Question: The code below works OK and can read everything in a remote IIS 6 server's metabase -- except the frikkin' numeric ID of the properties. I can't find them in the 'PropertyValueCollection' object.
'''
var site = new DirectoryEntry("IIS://" + tbHost.Text +
"/W3SVC/1", tbUsername.Text, tbPassword.Password);
Console.Write("Site {0}
", site.Name);
foreach (PropertyValueCollection prop in site.Properties)
{
Console.Write(" {0} (Type {1})
", prop.PropertyName,
prop.Value.GetType());
foreach (var thingInProp in prop)
{
Console.Write(" {0}
", thingInProp);
}
}
'''
You can see the numeric IDs in the picture below. The code above successfully reads, for example, that 'LogFilePeriod' equals 4, but it can't get the fact that the ID of the 'LogFilePeriod' property is 4003. I need the IDs in order to make a collection conforming to the OVAL standard.

What I do get from the server is this. Where are the IDs? (As an aside, it seems this code also get inherited properties from upper-level paths. Is that correct?)
'''
Site 1
LogExtFileFlags (Type System.Int32)
<PHONE>
LogFileLocaltimeRollover (Type System.Boolean)
False
LogFilePeriod (Type System.Int32)
4
LogFileTruncateSize (Type System.Int32)
20971520
MaxConnections (Type System.Int32)
1000
ServerSize (Type System.Int32)
1
ServerState (Type System.Int32)
2
Win32Error (Type System.Int32)
0
AppPoolId (Type System.String)
DefaultAppPool
DefaultDoc (Type System.String)
Default.htm,Default.asp,index.htm,iisstart.htm
KeyType (Type System.String)
IIsWebServer
ServerComment (Type System.String)
Default Web Site
SslCtlIdentifier (Type System.String)
{E553F318-89D9-4C9F-9C09-91FF12A3BFAF}
SslCtlStoreName (Type System.String)
CA
ServerBindings (Type System.String)
:80:
AllowKeepAlive (Type System.Boolean)
True
AppAllowClientDebug (Type System.Boolean)
False
AppAllowDebugging (Type System.Boolean)
False
AspAllowOutOfProcComponents (Type System.Boolean)
True
AspAllowSessionState (Type System.Boolean)
True
AspAppServiceFlags (Type System.Int32)
0
AspBufferingLimit (Type System.Int32)
<PHONE>
AspBufferingOn (Type System.Boolean)
True
AspCalcLineNumber (Type System.Boolean)
True
AspCodepage (Type System.Int32)
0
AspEnableApplicationRestart (Type System.Boolean)
True
AspEnableAspHtmlFallback (Type System.Boolean)
False
AspEnableChunkedEncoding (Type System.Boolean)
True
AspEnableParentPaths (Type System.Boolean)
False
AspEnableTypelibCache (Type System.Boolean)
True
AspErrorsToNTLog (Type System.Boolean)
False
AspExceptionCatchEnable (Type System.Boolean)
True
AspExecuteInMTA (Type System.Int32)
0
AspKeepSessionIDSecure (Type System.Int32)
0
AspLCID (Type System.Int32)
2048
AspLogErrorRequests (Type System.Boolean)
True
AspMaxDiskTemplateCacheFiles (Type System.Int32)
2000
AspMaxRequestEntityAllowed (Type System.Int32)
204800
AspProcessorThreadMax (Type System.Int32)
25
AspQueueConnectionTestTime (Type System.Int32)
3
AspQueueTimeout (Type System.Int32)
-1
AspRequestQueueMax (Type System.Int32)
3000
AspRunOnEndAnonymously (Type System.Boolean)
True
AspScriptEngineCacheMax (Type System.Int32)
250
AspScriptErrorSentToBrowser (Type System.Boolean)
True
AspScriptFileCacheSize (Type System.Int32)
500
AspScriptTimeout (Type System.Int32)
90
AspSessionMax (Type System.Int32)
-1
AspSessionTimeout (Type System.Int32)
20
AspTrackThreadingModel (Type System.Boolean)
False
AuthFlags (Type System.Int32)
1
CacheISAPI (Type System.Boolean)
True
CGITimeout (Type System.Int32)
300
ConnectionTimeout (Type System.Int32)
120
ContentIndexed (Type System.Boolean)
True
DirBrowseFlags (Type System.Int32)
<PHONE>
LogType (Type System.Int32)
1
PasswordChangeFlags (Type System.Int32)
6
AnonymousUserName (Type System.String)
IUSR_OVAL-IIS6-A
AnonymousUserPass (Type System.String)
n;x7u'8(H<8&4h
AspScriptErrorMessage (Type System.String)
An error occurred on the server when processing the URL. Please contact the system administrator.
AspScriptLanguage (Type System.String)
VBScript
LogOdbcDataSource (Type System.String)
HTTPLOG
LogOdbcPassword (Type System.String)
sqllog
LogOdbcTableName (Type System.String)
InternetLog
LogOdbcUserName (Type System.String)
InternetAdmin
LogPluginClsid (Type System.String)
{FF160663-DE82-11CF-BC0A-00AA006111E0}
AspDiskTemplateCacheDirectory (Type System.String)
%windir%\system32\inetsrv\ASP Compiled Templates
LogFileDirectory (Type System.String)
C:\WINDOWS\system32\LogFiles
HttpErrors (Type System.Object[])
400,*,FILE,C:\WINDOWS\help\iisHelp\commonA.htm
401,1,FILE,C:\WINDOWS\help\iisHelp\commona-1.htm
401,2,FILE,C:\WINDOWS\help\iisHelp\commona-2.htm
401,3,FILE,C:\WINDOWS\help\iisHelp\commona-3.htm
401,4,FILE,C:\WINDOWS\help\iisHelp\commona-4.htm
401,5,FILE,C:\WINDOWS\help\iisHelp\commona-5.htm
401,7,FILE,C:\WINDOWS\help\iisHelp\commona-1.htm
403,1,FILE,C:\WINDOWS\help\iisHelp\commona-1.htm
403,2,FILE,C:\WINDOWS\help\iisHelp\commona-2.htm
403,3,FILE,C:\WINDOWS\help\iisHelp\commona-3.htm
403,4,FILE,C:\WINDOWS\help\iisHelp\commona-4.htm
403,5,FILE,C:\WINDOWS\help\iisHelp\commona-5.htm
403,6,FILE,C:\WINDOWS\help\iisHelp\commona-6.htm
403,7,FILE,C:\WINDOWS\help\iisHelp\commona-7.htm
403,8,FILE,C:\WINDOWS\help\iisHelp\commona-8.htm
403,9,FILE,C:\WINDOWS\help\iisHelp\commona-9.htm
403,10,FILE,C:\WINDOWS\help\iisHelp\commona-10.htm
403,11,FILE,C:\WINDOWS\help\iisHelp\commona-11.htm
403,12,FILE,C:\WINDOWS\help\iisHelp\commona-12.htm
403,13,FILE,C:\WINDOWS\help\iisHelp\commona-13.htm
403,15,FILE,C:\WINDOWS\help\iisHelp\commona-15.htm
403,16,FILE,C:\WINDOWS\help\iisHelp\commona-16.htm
403,17,FILE,C:\WINDOWS\help\iisHelp\commona-17.htm
403,18,FILE,C:\WINDOWS\help\iisHelp\commona.htm
403,19,FILE,C:\WINDOWS\help\iisHelp\commona.htm
403,20,FILE,C:\WINDOWS\help\iisHelp\commona-20.htm
404,*,FILE,C:\WINDOWS\help\iisHelp\commonAb.htm
404,2,FILE,C:\WINDOWS\help\iisHelp\commonAb.htm
404,3,FILE,C:\WINDOWS\help\iisHelp\commonAb.htm
405,*,FILE,C:\WINDOWS\help\iisHelp\commona.htm
406,*,FILE,C:\WINDOWS\help\iisHelp\commonC.htm
407,*,FILE,C:\WINDOWS\help\iisHelp\commonc.htm
412,*,FILE,C:\WINDOWS\help\iisHelp\commonC.htm
414,*,FILE,C:\WINDOWS\help\iisHelp\commonC.htm
415,*,FILE,C:\WINDOWS\help\iisHelp\commonc.htm
500,12,FILE,C:\WINDOWS\help\iisHelp\commonl-12.htm
500,13,FILE,C:\WINDOWS\help\iisHelp\commonl-13.htm
500,15,FILE,C:\WINDOWS\help\iisHelp\commonl-15.htm
500,16,FILE,C:\WINDOWS\help\iisHelp\commonl.htm
500,17,FILE,C:\WINDOWS\help\iisHelp\commonl.htm
500,18,FILE,C:\WINDOWS\help\iisHelp\commonl.htm
500,19,FILE,C:\WINDOWS\help\iisHelp\commonl.htm
ScriptMaps (Type System.Object[])
.asp,C:\WINDOWS\system32\inetsrvsp.dll,5,GET,HEAD,POST,TRACE
.cer,C:\WINDOWS\system32\inetsrvsp.dll,5,GET,HEAD,POST,TRACE
.cdx,C:\WINDOWS\system32\inetsrvsp.dll,5,GET,HEAD,POST,TRACE
.asa,C:\WINDOWS\system32\inetsrvsp.dll,5,GET,HEAD,POST,TRACE
.idc,C:\WINDOWS\system32\inetsrv\httpodbc.dll,5,GET,POST
.shtm,C:\WINDOWS\system32\inetsrv\ssinc.dll,5,GET,POST
.shtml,C:\WINDOWS\system32\inetsrv\ssinc.dll,5,GET,POST
.stm,C:\WINDOWS\system32\inetsrv\ssinc.dll,5,GET,POST
MaxBandwidth (Type System.Int32)
-1
AdminACL (Type System.__ComObject)
System.__ComObject
'''
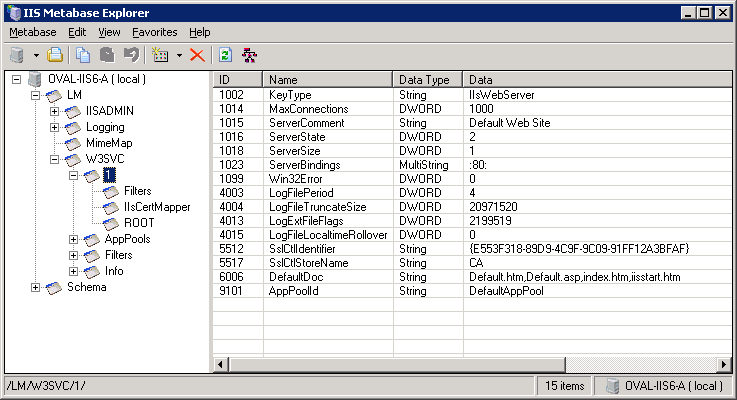
Answer: Metabase schema identifiers aren't surfaced in the ADSI API (which is what 'System.DirectoryServices.DirectoryEntry' wraps. you can use the metabase schema file as a lookup:
Here's your code (modified slightly to access my local metabase):
'''
XNamespace ns = "x-urn:microsoft-catalog:MetaData_V7";
XDocument schema = XDocument.Load(@"C:\WINDOWS\system32\inetsrv\MBSchema.xml");
using (DirectoryEntry site = new DirectoryEntry("IIS://Localhost/W3SVC/1"))
{
foreach (PropertyValueCollection prop in site.Properties)
{
var schemaProperty = schema.Descendants(ns + "Property")
.FirstOrDefault(a =>
(string)a.Attribute("InternalName") == prop.PropertyName);
Console.Write(" {0}[ID:{1}] (Type {2})
",
prop.PropertyName,
schemaProperty.Attribute("ID"),
prop.Value.GetType());
foreach (var thingInProp in prop)
{
Console.Write(" {0}
", thingInProp);
}
}
}
'''
I'm assuming you're using .NET Framework 3.5 or later so you'll need to add a reference to
'System.Xml.Linq'.
I should add the caveat that if you're trying this on IIS7+ using the IIS6 compatibility layer then you'll need to copy the schema file from an IIS6 server to your IIS7 box.
Further, you should really be using the Managed 'Microsoft.Web.Administration' API to gather config data about IIS7+ servers. The reason for this is that not all IIS6 Metabase objects map onto IIS7's admin host config. Also there will be properties in IIS7 that won't have visibility in the IIS6 wrappers because there are no matching types.
There is also no guarantee that future versions of IIS (IIS8 for example) will provide the IIS6 metabase compatibility layer.
Finally, these ID's are just numeric identifiers for named properties, i.e. they don't uniquely identify any particular object in the metabase, that's done through metabase path strings.
Metadata ID's exist mostly for the benefit of the IIS ABO API which uses these ID's rather than property names. I'd advise using the string property names as identifiers instead because as I mentioned earlier there are new IIS7 objects and properties that don't have these ID's.